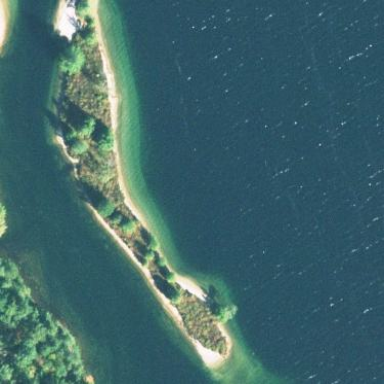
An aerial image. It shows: Islet.